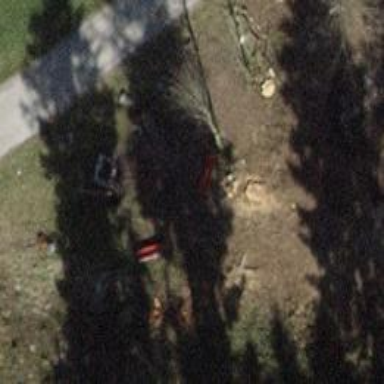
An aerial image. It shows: Red bench.